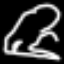
Label: frog